Question: I am using jquery dialog with query ui 1.8.7.custom.min.js
I need to customize the buttons on the the dialog and the location where they show up on the dialog. I was able for the most part to customize my dialog box but customizing buttons and its location had been tough cookie so far.
Please find screen shots and code below
'''
HTML:
<style>
.ui-dialog, .ui-dialog-content {
border:1px solid #cde68c;
border-bottom:0px;
background-color: white !important;
color: #333;
font: 12px/180% Arial, Helvetica, sans-serif;
}
.ui-dialog-titlebar {
display:none;
}
#ui-dialog-title-dialog {
color: yellow !important;
text-shadow: none;
}
.ui-dialog-buttonpane {
border:1px solid #cde68c;
border-top:0px;
margin-bottom: 1%;
}
</style>
<div id="dialog">
<p><span id="emailNotice"></span></p>
</div>
Javascript:
$j(document).ready(function() {
$j('#dialog').dialog('open');
$j('#emailNotice').html('show some notice text abcd');
$j('#dialog').dialog({
modal:true,
autoOpen: false,
width: 600,
buttons: {
"Ok": function() {
$j(this).dialog("close");
},
"Cancel": function() {
className: 'cancelButtonClass',
$j(this).dialog("close");
}
}
});
});
'''
I want to be able to position buttons left , right , top / bottom etc
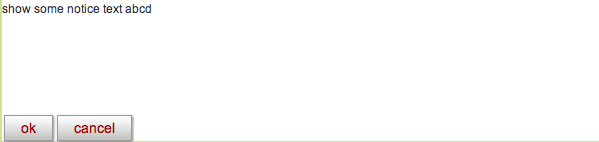
Answer: You can always pass an empty object for the 'buttons' property. You would then add your buttons directly in your "dialog" div. Of course, this would mean you'd have to handle the button click events manually.
'''
<div id="dialog">
<p><span id="emailNotice"></span></p>
<button id="myButton">Submit</button>
</div>
'''
'''
$j('#dialog').dialog({
modal:true,
autoOpen: false,
width: 600,
buttons: {}
}
});
'''